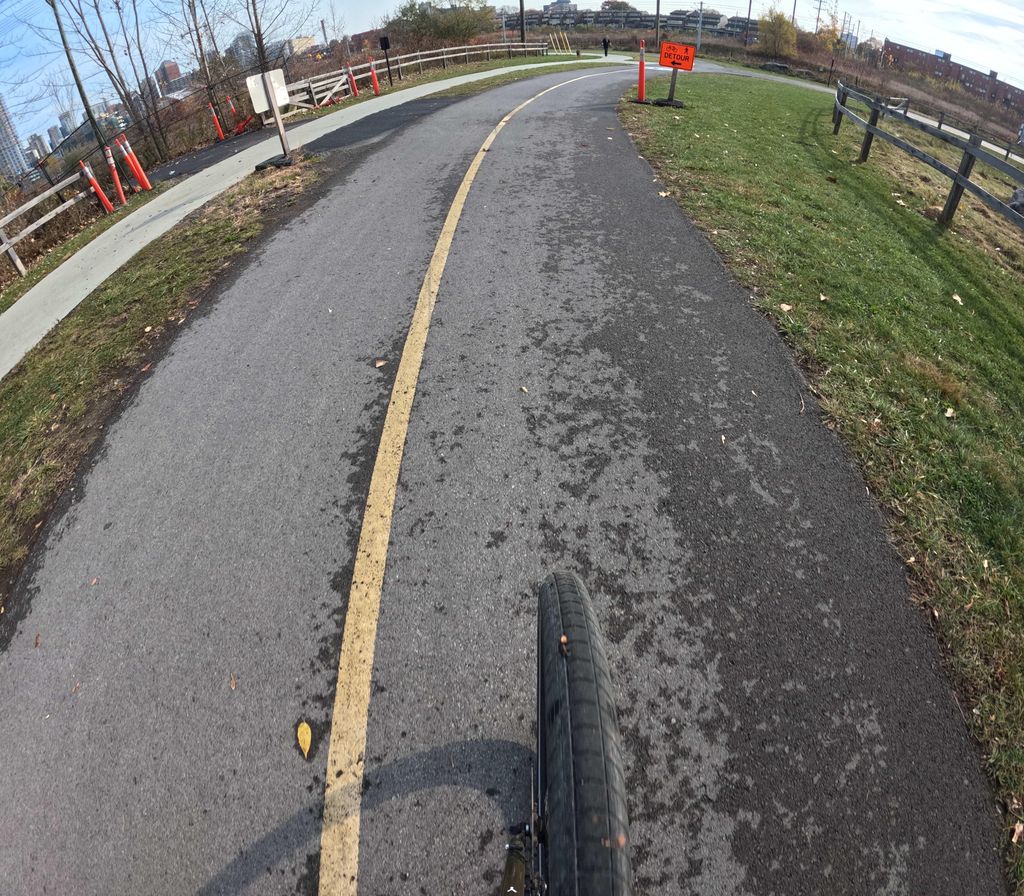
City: ottawa-gatineau